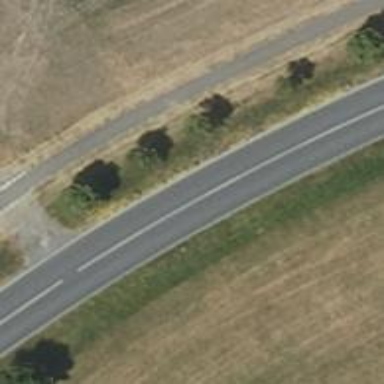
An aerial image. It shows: Asphalt road classified as primary highway.